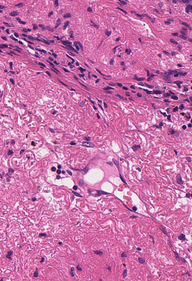
Tumor epithelial tissue: no
Tumor-associated stroma tissue: yes
Normal tissue: no